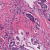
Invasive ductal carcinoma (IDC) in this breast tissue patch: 0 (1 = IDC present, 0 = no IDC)